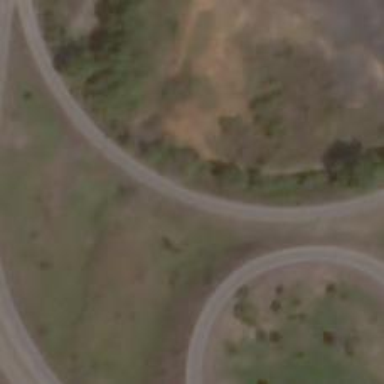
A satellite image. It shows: Trunk link highway.